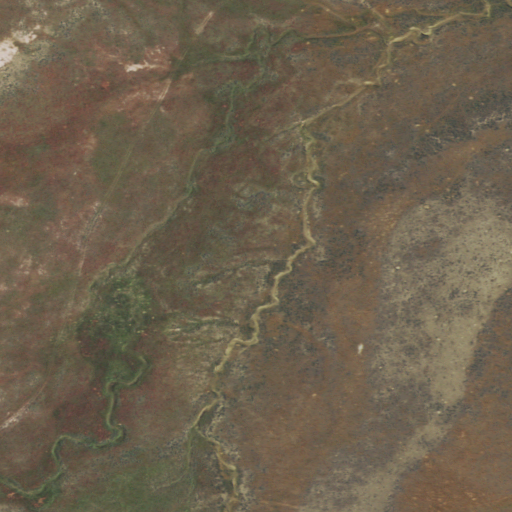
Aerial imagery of valley in Wyoming named Voelkner Draw containing shrub and grassland